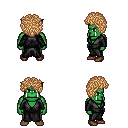
a pixel art fantasy rpg character, male body template, orc, green skin, gray robe, red pants, light blonde curly afro hairstyle, brown shoes, four views (front, back, left, right), 2x2 character sprite sheet, small pixel art, hard edges, no anti-aliasing